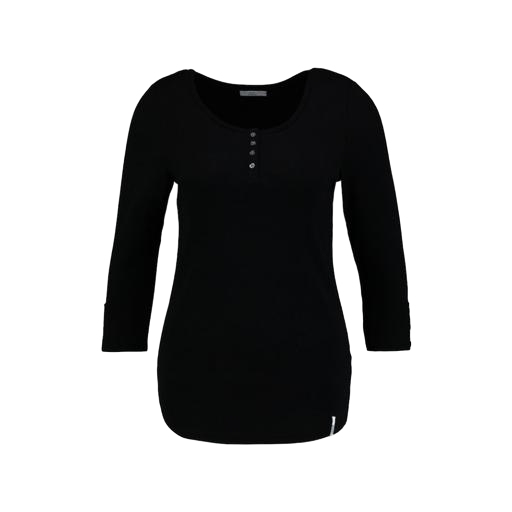
black three-quarter-sleeve top only macy, black three-quarter-sleeve scoop-neck t-shirt only macy, black henley tee, white background